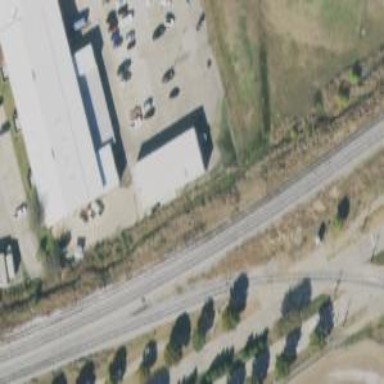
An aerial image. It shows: Railway siding for service.